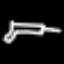
Label: angel